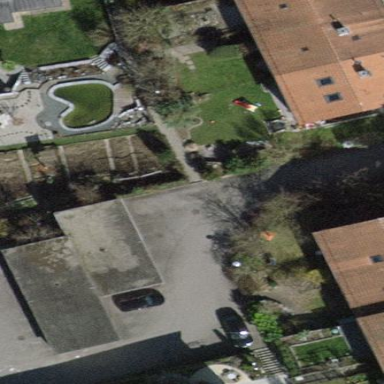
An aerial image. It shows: Group of garages.